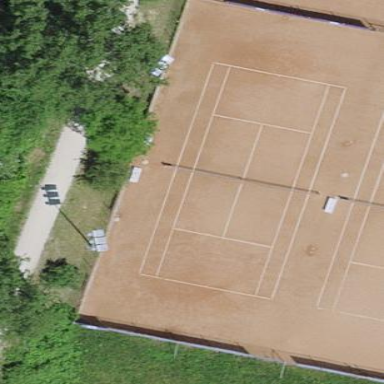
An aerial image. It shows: Tennis court on pitch designated for leisure land.